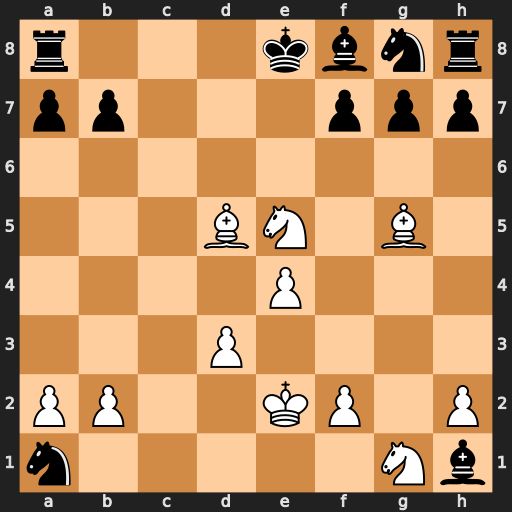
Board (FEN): r3kbnr/pp3ppp/8/3BN1B1/4P3/3P4/PP2KP1P/n5Nb
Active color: w
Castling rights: kq
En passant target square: -
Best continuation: Bxf7#